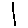
Label: line